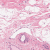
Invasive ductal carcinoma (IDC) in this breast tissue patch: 0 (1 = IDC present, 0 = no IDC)